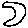
Label: moon